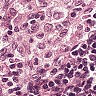
Metastatic tissue present: no